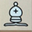
Piece: wB